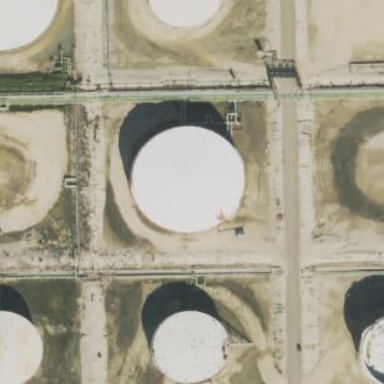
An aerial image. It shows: Storage tank which is man-made.